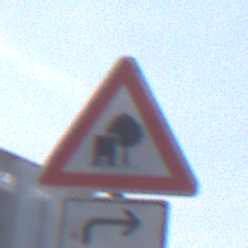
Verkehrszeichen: UnzureichendesLichtraumprofil
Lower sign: RichtungsangabeDurchPfeile5
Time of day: SunriseSunset
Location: Outdoor (Urban)
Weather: PartlyCloudy
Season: NotSpecified
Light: Natural